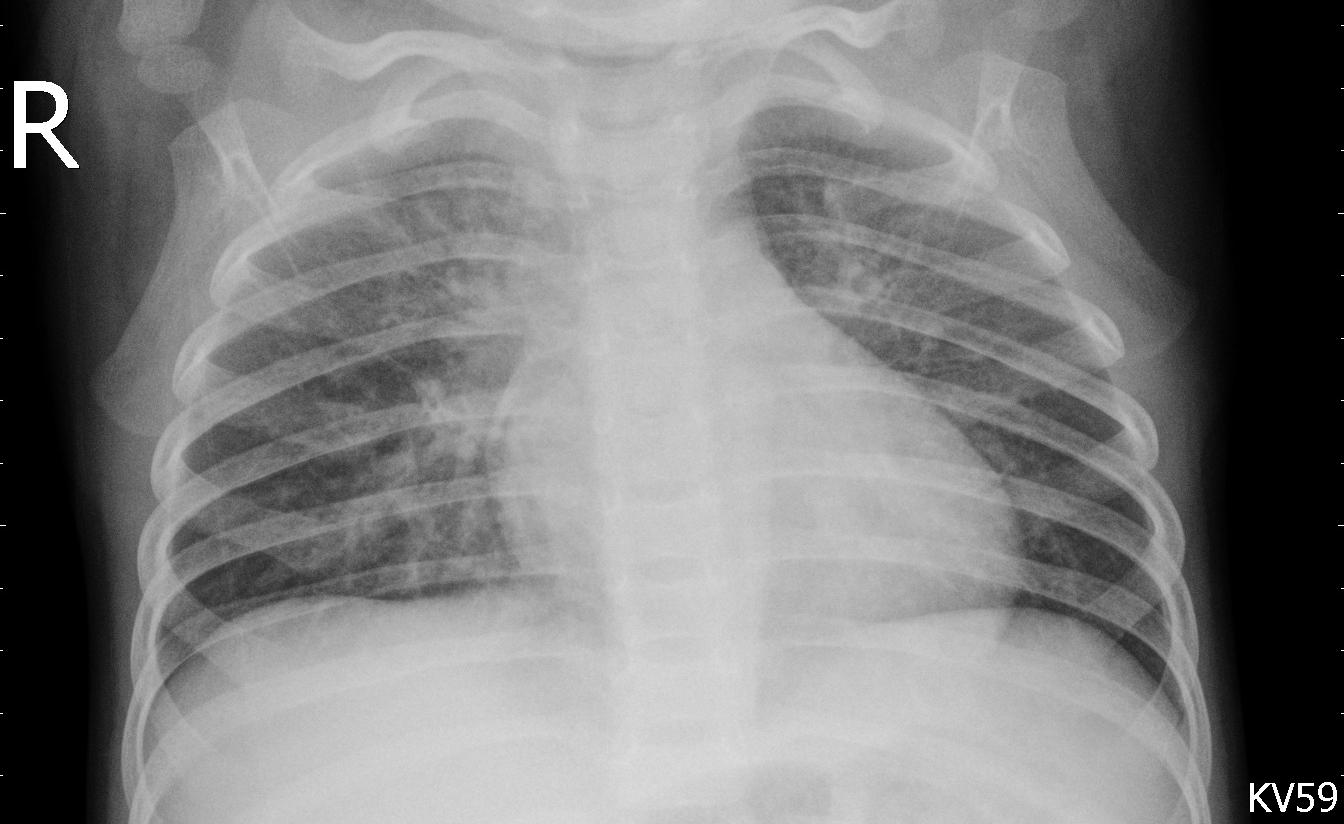
Diagnosis: PNEUMONIA